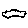
Label: cloud